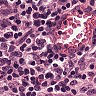
Metastatic tissue present: no